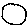
Label: circle